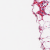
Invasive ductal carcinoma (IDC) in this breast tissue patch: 0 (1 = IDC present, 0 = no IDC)